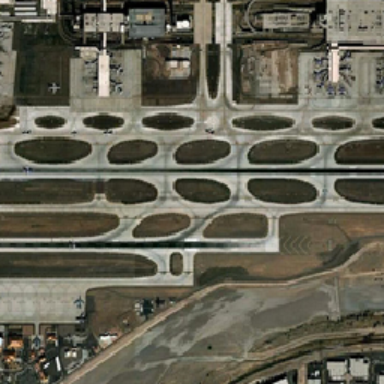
The runways of the airport has many oval shaped lawns .